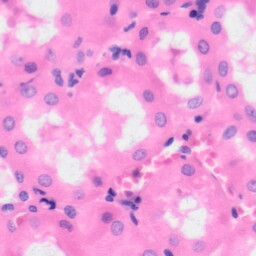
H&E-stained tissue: Kidney